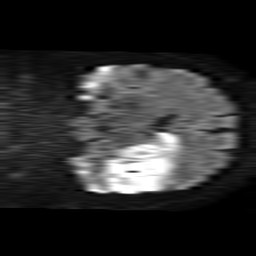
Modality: TRACE
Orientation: coronal
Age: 40
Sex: male
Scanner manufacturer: philips
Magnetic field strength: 1.5 T
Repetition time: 4.6 s
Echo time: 0.08517 s